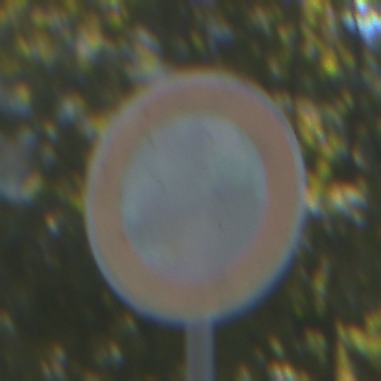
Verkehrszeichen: VerbotFahrzeugeAllerArt
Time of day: Midday
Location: Outdoor (Urban)
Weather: Clear
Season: NotSpecified
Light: Natural